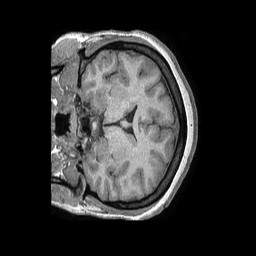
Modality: T1w
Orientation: coronal
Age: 34
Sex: female
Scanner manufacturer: philips
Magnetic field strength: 1.5 T
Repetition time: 0.007999 s
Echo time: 0.003678 s